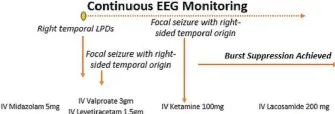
(A) Refractory status epilepticus treatment timeline. CEEG, continuous electroencephalography. Shows a detailed timeline from the patient's first seizure to the initiation of cEEG monitoring to burst-suppression. Triangles connotate boluses or loads, and lines connotate continuous infusions. The patient received loads of IV levetiracetam, IV lorazepam, and IV midazolam, and underwent endotracheal intubation for airway protection. Following intubation, IV midazolam and IV propofol infusions were initiated and up-titrated for suspicion of ongoing non-convulsive status epilepticus (NCSE). Upon initiation of cEEG monitoring, right temporal lateralized periodic discharges (LPDs) and right temporal focal seizures were seen, prompting an increase in the rate of midazolam infusion with additional IV loads of valproate, levetiracetam, and ketamine, to achieve burst suppression.
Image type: chart (chart)